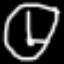
Label: clock